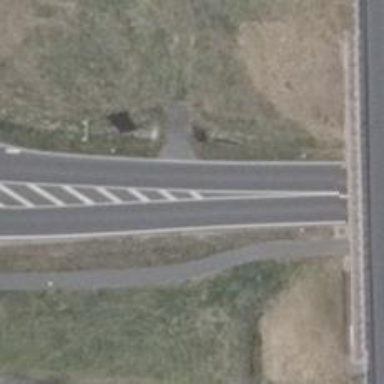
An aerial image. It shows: Secondary road with asphalt surface.